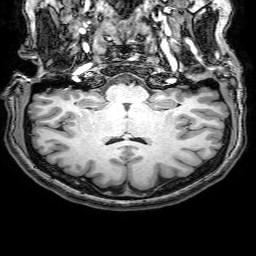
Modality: T1w
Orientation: sagittal
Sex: female
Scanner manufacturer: philips
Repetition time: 0.008129 s
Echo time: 0.00373 s